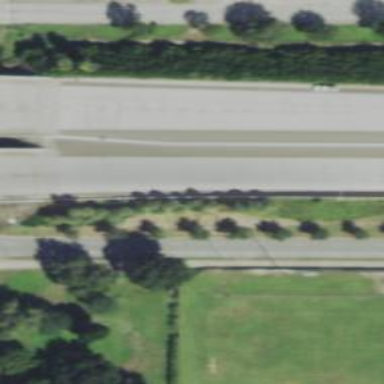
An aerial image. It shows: Motorway link.